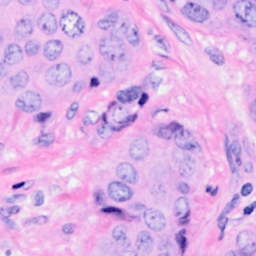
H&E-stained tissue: Breast